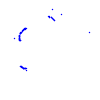
Particle: proton